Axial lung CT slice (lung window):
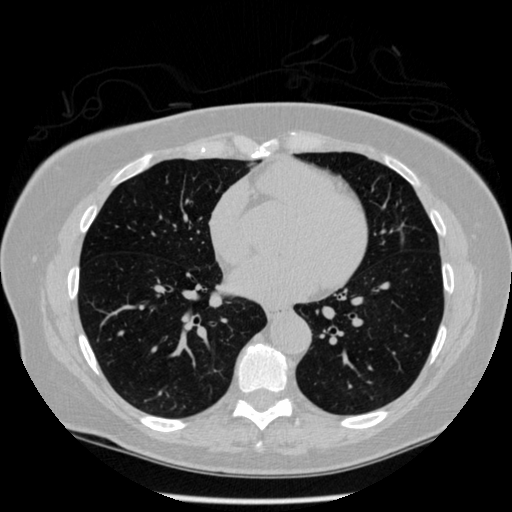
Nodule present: no